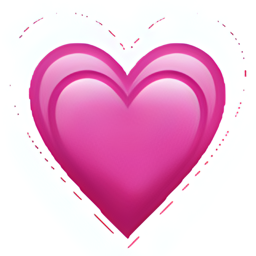
Name: growing heart
Emoji: 💗
Group: Smileys & Emotion
Sub-group: emotion